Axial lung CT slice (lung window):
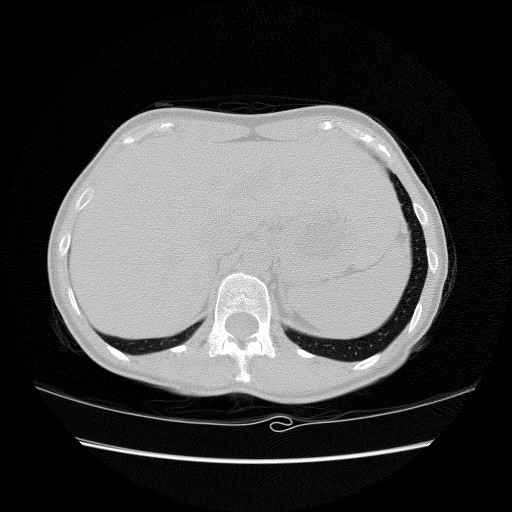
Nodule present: no